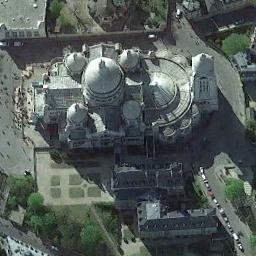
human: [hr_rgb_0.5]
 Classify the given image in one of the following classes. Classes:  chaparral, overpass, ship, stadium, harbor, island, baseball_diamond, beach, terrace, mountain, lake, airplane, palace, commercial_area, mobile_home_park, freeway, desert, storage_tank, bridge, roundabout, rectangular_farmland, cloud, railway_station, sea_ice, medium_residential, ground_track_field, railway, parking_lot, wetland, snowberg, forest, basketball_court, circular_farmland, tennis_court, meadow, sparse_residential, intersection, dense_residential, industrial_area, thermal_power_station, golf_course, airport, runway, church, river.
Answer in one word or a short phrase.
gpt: church